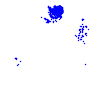
Particle: pion